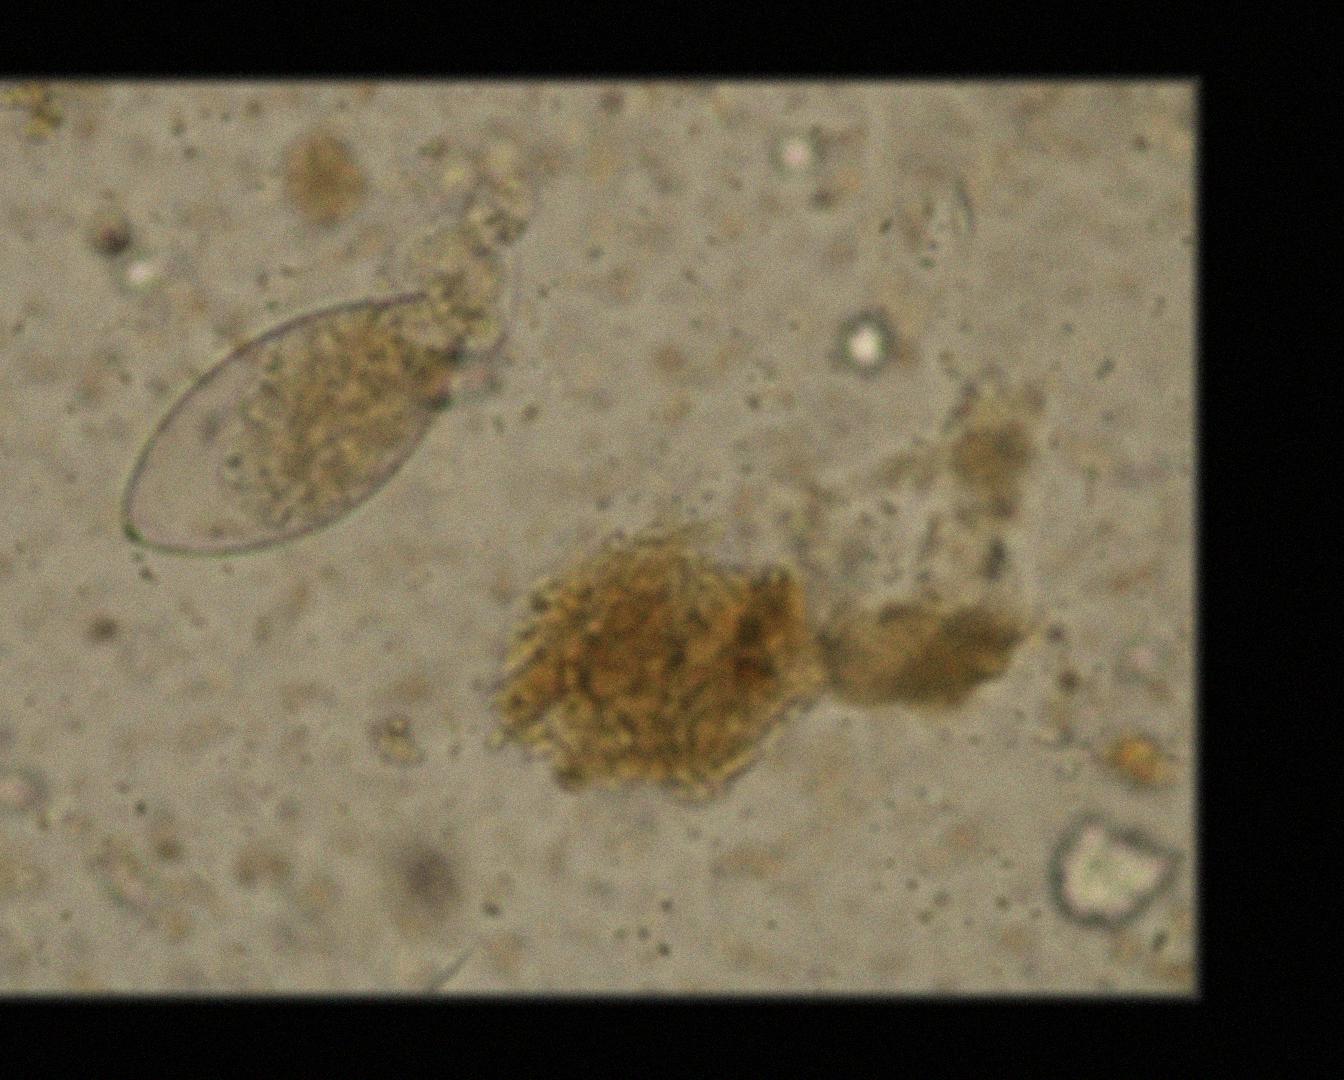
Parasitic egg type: Fasciolopsis buski